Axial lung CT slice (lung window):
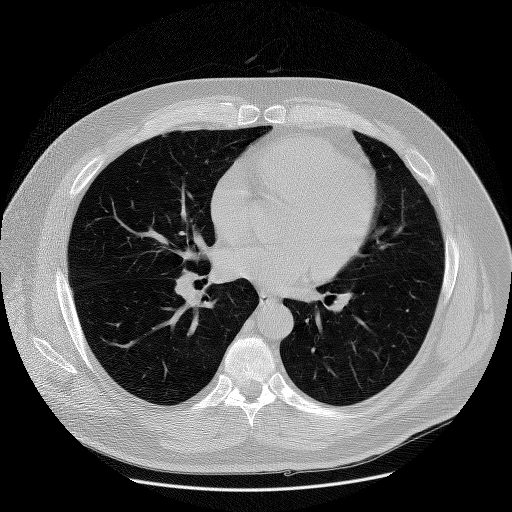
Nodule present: no